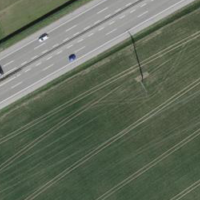
EUNIS habitat code: 57
Species observed at this site:
Buteo buteo